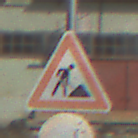
Verkehrszeichen: Arbeitsstelle
Zusatzzeichen unten: VerbotUeberholenEinspurigeFahrzeuge
Umgebung: Outdoor, Suburban
Tageszeit: Midday
Wetter: PartlyCloudy
Licht: Natural
Jahreszeit: NotSpecified
Kontrast: HighContrast